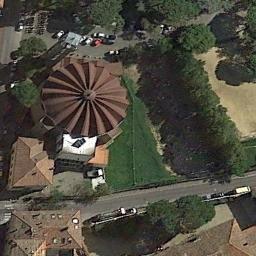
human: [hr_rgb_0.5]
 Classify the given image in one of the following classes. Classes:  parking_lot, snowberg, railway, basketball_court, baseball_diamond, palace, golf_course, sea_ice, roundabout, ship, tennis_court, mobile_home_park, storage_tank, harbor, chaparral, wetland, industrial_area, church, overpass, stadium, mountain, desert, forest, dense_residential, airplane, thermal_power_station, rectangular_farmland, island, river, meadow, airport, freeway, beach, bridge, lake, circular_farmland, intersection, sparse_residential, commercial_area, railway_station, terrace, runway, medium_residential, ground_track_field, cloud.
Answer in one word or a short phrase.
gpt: church